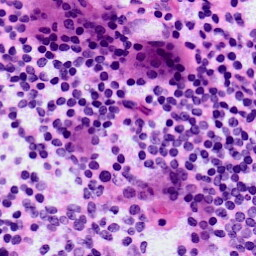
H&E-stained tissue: LymphNode